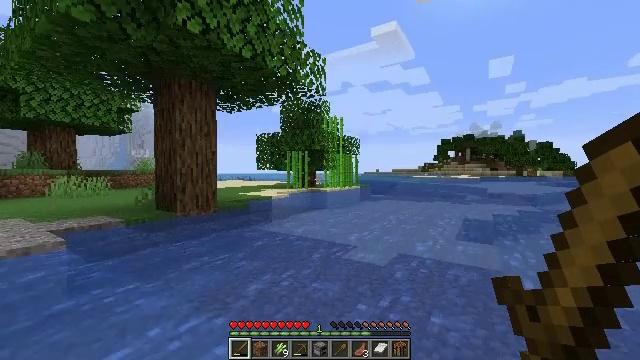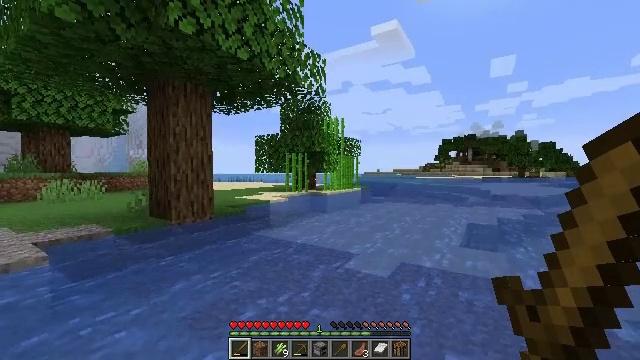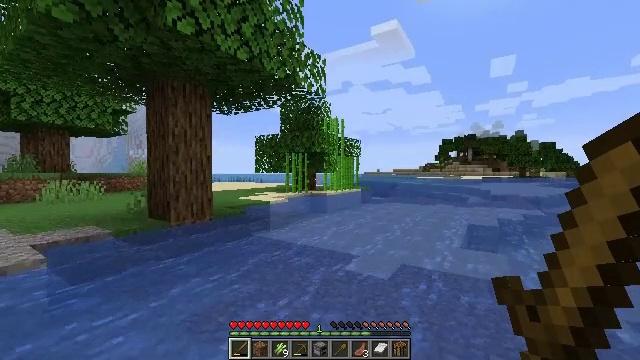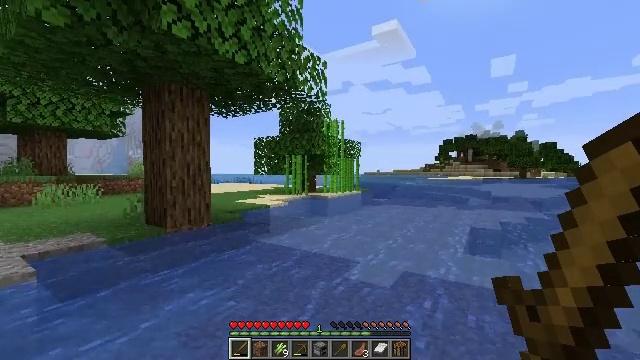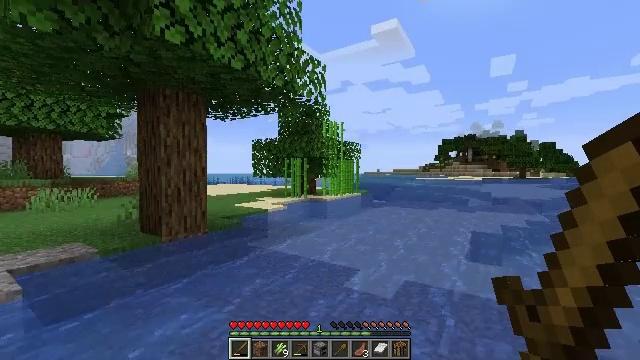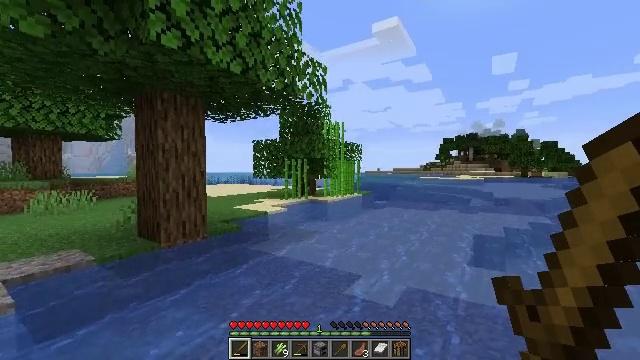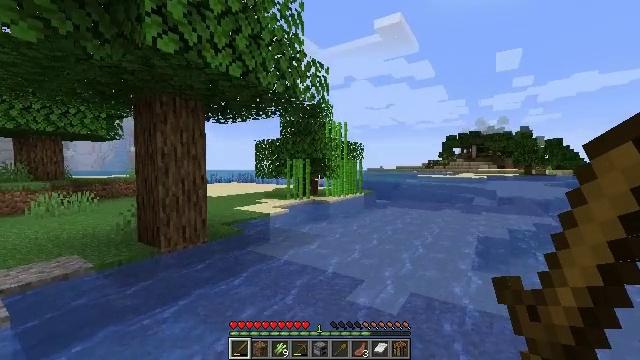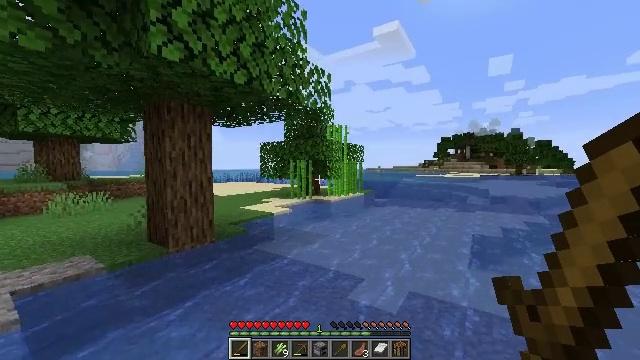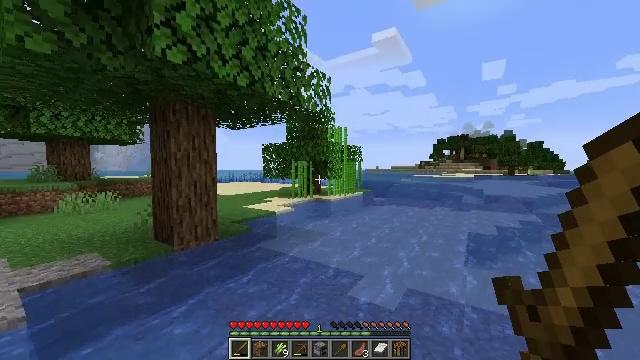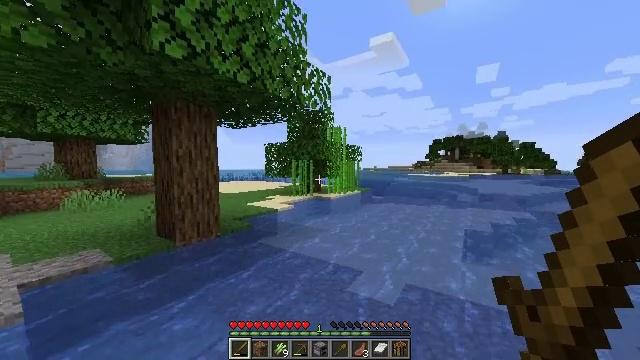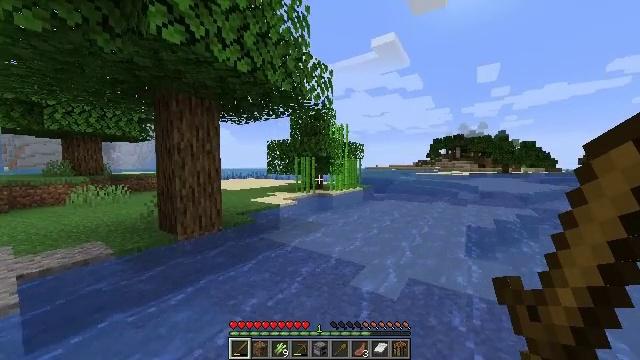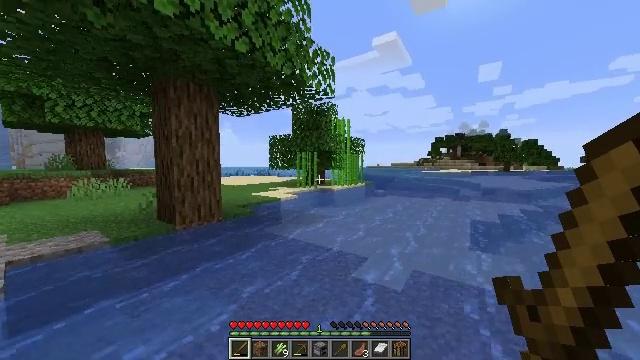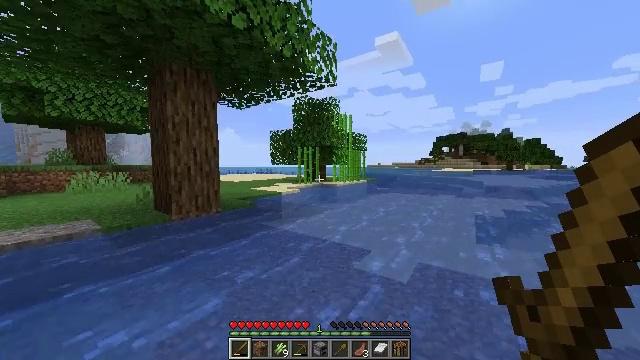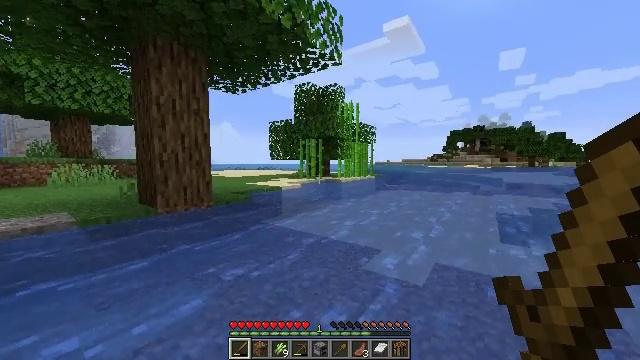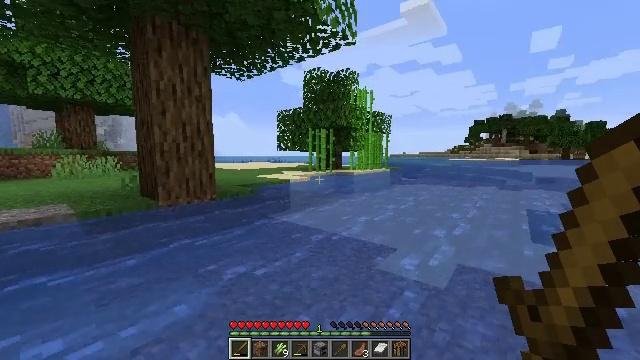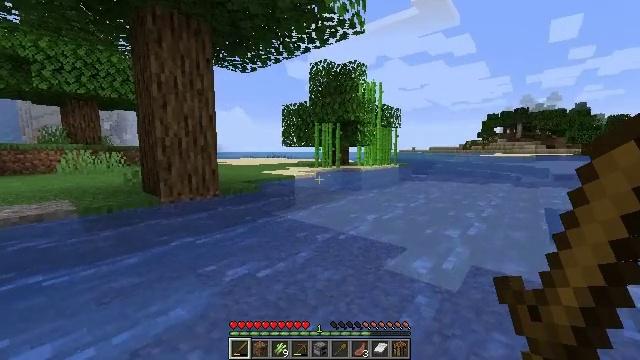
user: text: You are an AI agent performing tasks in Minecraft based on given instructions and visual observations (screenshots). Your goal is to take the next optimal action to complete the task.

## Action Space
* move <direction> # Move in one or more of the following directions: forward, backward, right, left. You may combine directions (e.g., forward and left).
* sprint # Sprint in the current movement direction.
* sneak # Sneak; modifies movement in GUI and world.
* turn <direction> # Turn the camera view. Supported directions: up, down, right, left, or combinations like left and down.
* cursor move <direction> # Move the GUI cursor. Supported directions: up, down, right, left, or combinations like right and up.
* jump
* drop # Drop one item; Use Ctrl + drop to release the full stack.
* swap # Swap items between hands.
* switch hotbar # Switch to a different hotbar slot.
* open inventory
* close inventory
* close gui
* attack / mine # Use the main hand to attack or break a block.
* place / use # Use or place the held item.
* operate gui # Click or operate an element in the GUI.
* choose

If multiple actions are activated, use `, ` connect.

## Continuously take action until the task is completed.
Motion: motion action
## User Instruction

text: Harvest sugar cane from the plant.
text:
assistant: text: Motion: move forward, sprint, jump
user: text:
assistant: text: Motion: move forward, sprint, jump
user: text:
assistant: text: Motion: move forward, sprint, jump
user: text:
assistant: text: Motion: move forward, sprint, jump
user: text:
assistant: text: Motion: move forward, sprint, jump
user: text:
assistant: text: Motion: move forward, sprint, jump
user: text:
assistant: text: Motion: move forward, sprint, jump
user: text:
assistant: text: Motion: move forward, sprint, jump
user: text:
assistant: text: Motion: move forward, sprint, jump
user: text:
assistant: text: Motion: move forward, sprint, jump
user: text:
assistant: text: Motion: move forward, sprint, jump
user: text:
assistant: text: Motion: move forward, sprint, jump
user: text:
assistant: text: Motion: move forward, sprint, jump
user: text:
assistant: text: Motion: move forward, sprint, turn left and down, jump
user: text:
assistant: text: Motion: move forward, sprint, turn left, jump
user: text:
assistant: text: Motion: move forward, sprint, turn left, jump
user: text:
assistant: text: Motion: move forward, sprint, turn left and down, jump
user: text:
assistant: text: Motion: move forward, sprint, jump
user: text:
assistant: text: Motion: move forward, sprint, turn left, jump
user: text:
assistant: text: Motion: move forward, sprint, turn left and down, jump
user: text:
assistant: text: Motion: move forward, sprint, turn left, jump
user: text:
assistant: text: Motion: move forward, sprint, turn left, jump
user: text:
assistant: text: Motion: move forward, sprint, jump
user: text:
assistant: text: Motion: move forward, sprint, jump
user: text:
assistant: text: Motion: move forward, sprint, turn left, jump
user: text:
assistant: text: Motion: move forward, sprint, jump
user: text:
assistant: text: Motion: move forward, sprint, jump
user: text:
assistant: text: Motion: move forward, sprint, jump
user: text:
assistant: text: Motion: move forward, sprint, jump
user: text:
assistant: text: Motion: move forward, sprint, jump